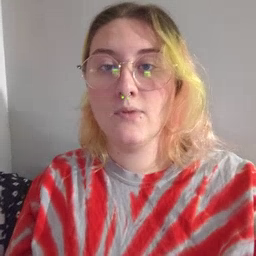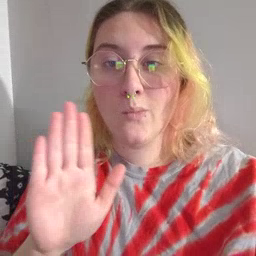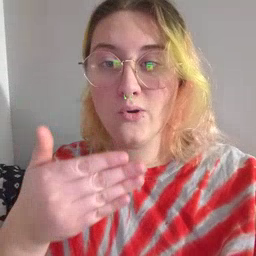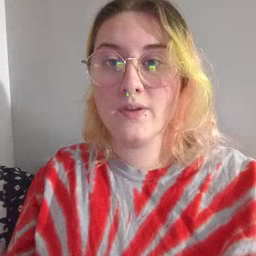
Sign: room